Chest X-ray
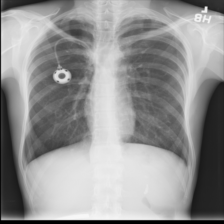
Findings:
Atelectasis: negative
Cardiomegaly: negative
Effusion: negative
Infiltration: negative
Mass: negative
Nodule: negative
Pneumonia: negative
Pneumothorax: negative
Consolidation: negative
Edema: negative
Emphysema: negative
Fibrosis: negative
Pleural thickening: positive
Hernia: negative